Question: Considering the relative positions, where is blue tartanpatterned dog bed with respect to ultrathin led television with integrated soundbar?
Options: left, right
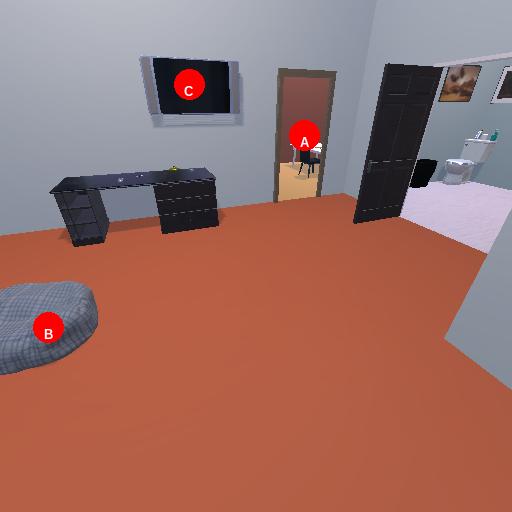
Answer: left